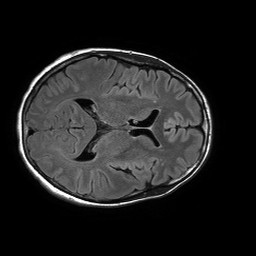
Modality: FLAIR
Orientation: axial
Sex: female
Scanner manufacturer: philips
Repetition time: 11 s
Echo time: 0.125 s